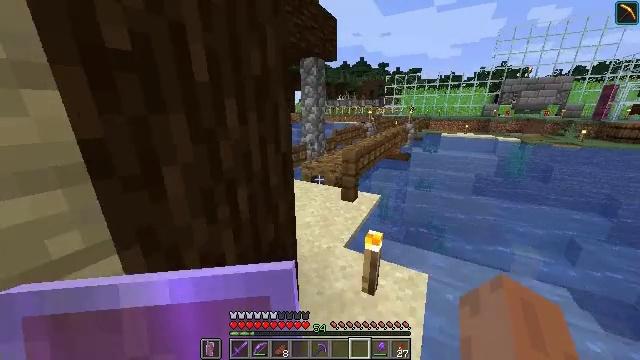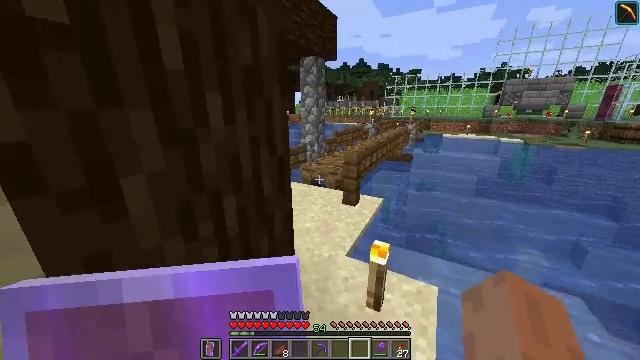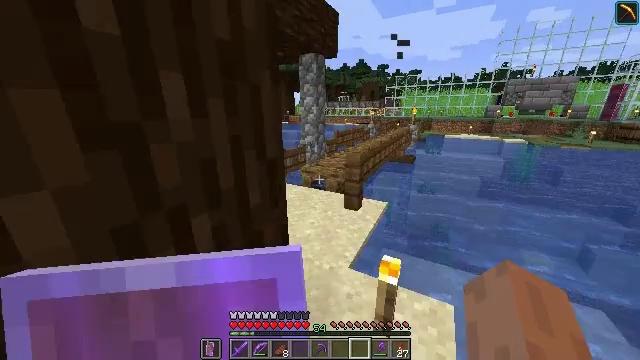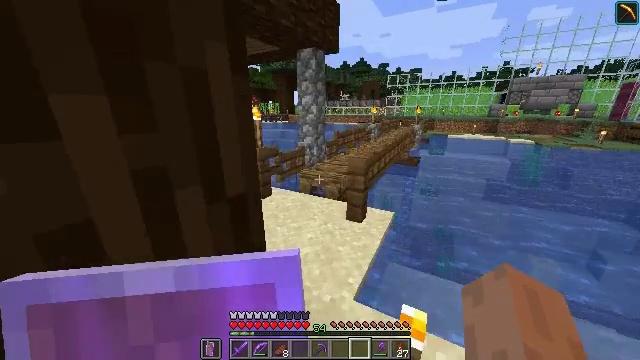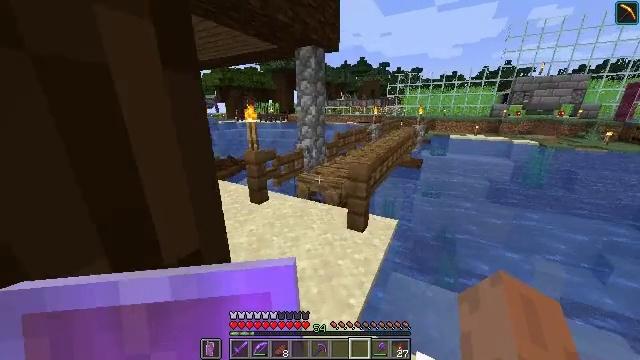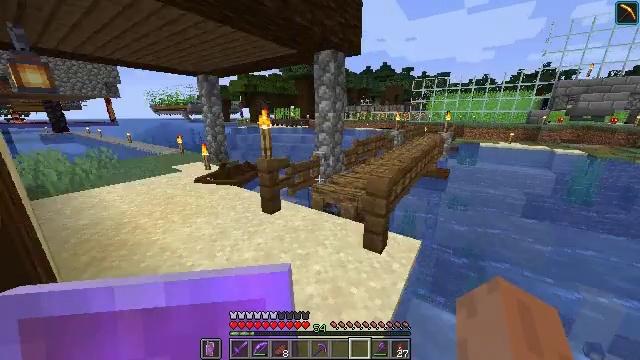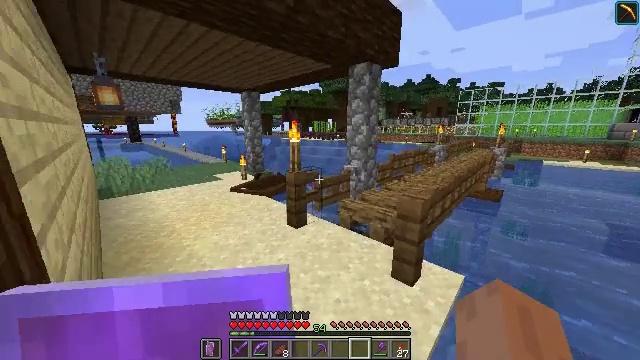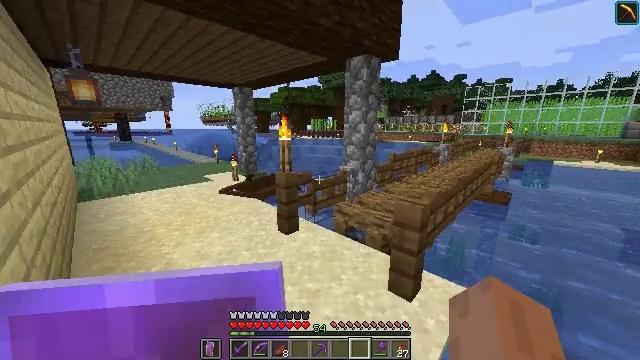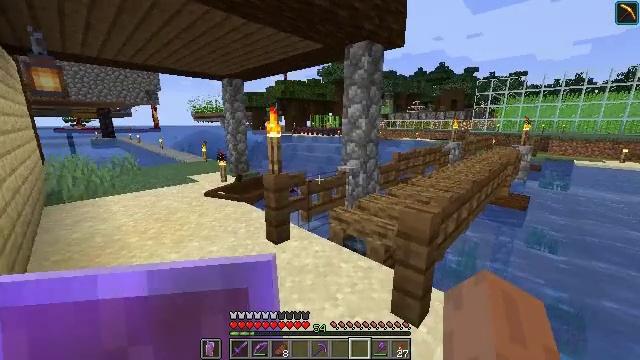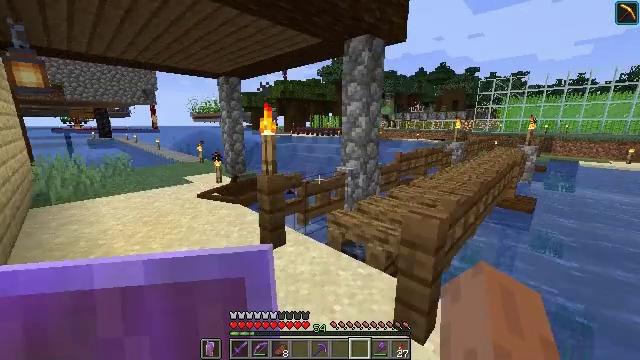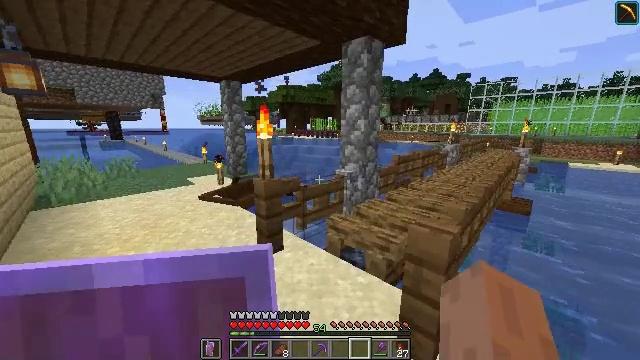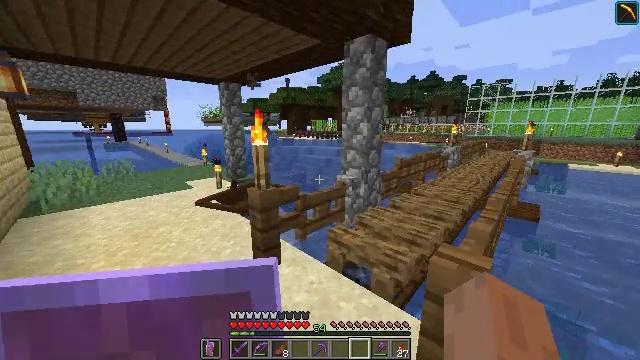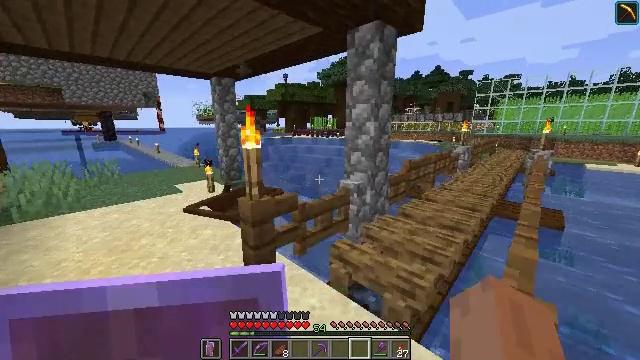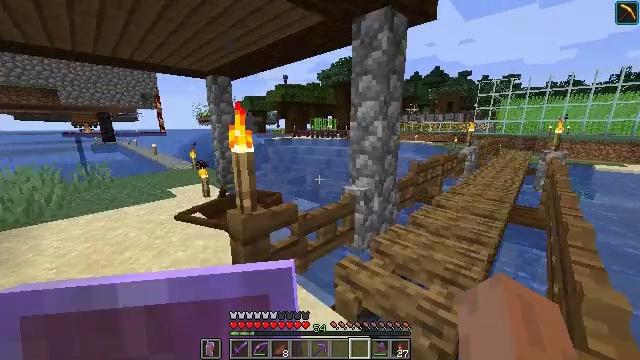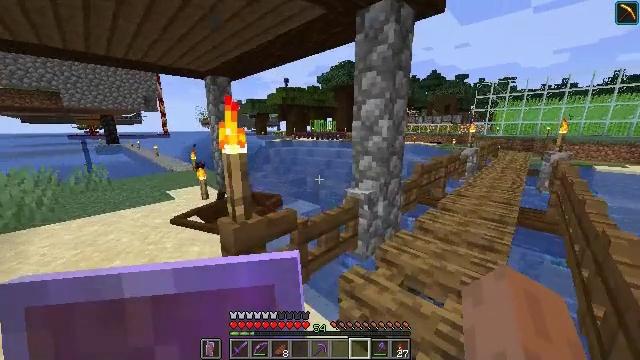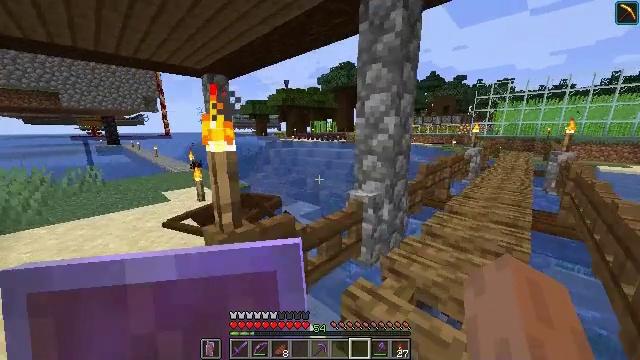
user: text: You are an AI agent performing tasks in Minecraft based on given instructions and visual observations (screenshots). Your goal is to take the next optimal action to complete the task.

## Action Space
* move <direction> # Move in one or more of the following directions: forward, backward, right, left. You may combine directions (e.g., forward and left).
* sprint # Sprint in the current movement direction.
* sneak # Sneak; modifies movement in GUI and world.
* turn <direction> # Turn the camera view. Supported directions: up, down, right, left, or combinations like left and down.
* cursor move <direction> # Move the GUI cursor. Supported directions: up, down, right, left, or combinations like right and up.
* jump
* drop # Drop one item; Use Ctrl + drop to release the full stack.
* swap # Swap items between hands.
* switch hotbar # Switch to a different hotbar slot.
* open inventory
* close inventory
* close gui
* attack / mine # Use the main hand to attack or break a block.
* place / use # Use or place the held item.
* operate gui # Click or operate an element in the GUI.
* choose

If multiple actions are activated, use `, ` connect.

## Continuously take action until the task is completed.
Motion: motion action
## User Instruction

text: Craft paper using the crafting table.
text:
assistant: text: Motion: move forward, sprint
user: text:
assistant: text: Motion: move forward, sprint
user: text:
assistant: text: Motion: move forward, sprint
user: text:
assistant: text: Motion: move forward, sprint
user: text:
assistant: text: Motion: move forward, sprint, turn left and up
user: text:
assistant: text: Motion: move forward, sprint, turn left and up
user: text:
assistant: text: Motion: move forward, sprint
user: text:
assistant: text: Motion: move forward, sprint
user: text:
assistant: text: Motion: move forward, sprint
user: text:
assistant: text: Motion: move forward, sprint
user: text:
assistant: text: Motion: move forward, sprint
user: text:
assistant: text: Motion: move forward, sprint
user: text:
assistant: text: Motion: move forward, sprint
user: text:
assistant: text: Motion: move forward, sprint
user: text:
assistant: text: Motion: move forward, sprint
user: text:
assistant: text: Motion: move forward, sprint
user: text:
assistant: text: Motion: move forward, sprint
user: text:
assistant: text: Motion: move forward and move right, sprint
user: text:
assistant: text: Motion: move forward and move right, sprint
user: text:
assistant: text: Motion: move forward and move right, sprint
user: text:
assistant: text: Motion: move forward and move right, sprint, turn right
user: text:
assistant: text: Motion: move forward and move right, sprint, turn right
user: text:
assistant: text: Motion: move forward and move right, sprint, turn right
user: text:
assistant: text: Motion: move forward, sprint
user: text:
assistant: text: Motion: move forward, sprint
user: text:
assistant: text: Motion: move forward, sprint
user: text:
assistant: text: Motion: move forward, sprint
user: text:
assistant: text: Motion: move forward, sprint
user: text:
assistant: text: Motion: move forward, sprint
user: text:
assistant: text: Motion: move forward, sprint